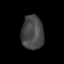
Tissue: skin
Cell type: Fibroblasts
Senescence score: 0.7983
Nuclear area (px): 736
Mean DAPI intensity: 70.283